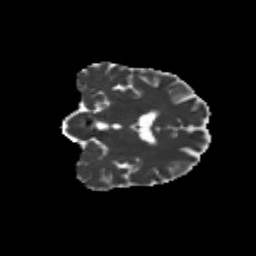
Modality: MD
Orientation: coronal
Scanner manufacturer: siemens
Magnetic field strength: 3 T
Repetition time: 9.2 s
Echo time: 0.084 s